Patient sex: M
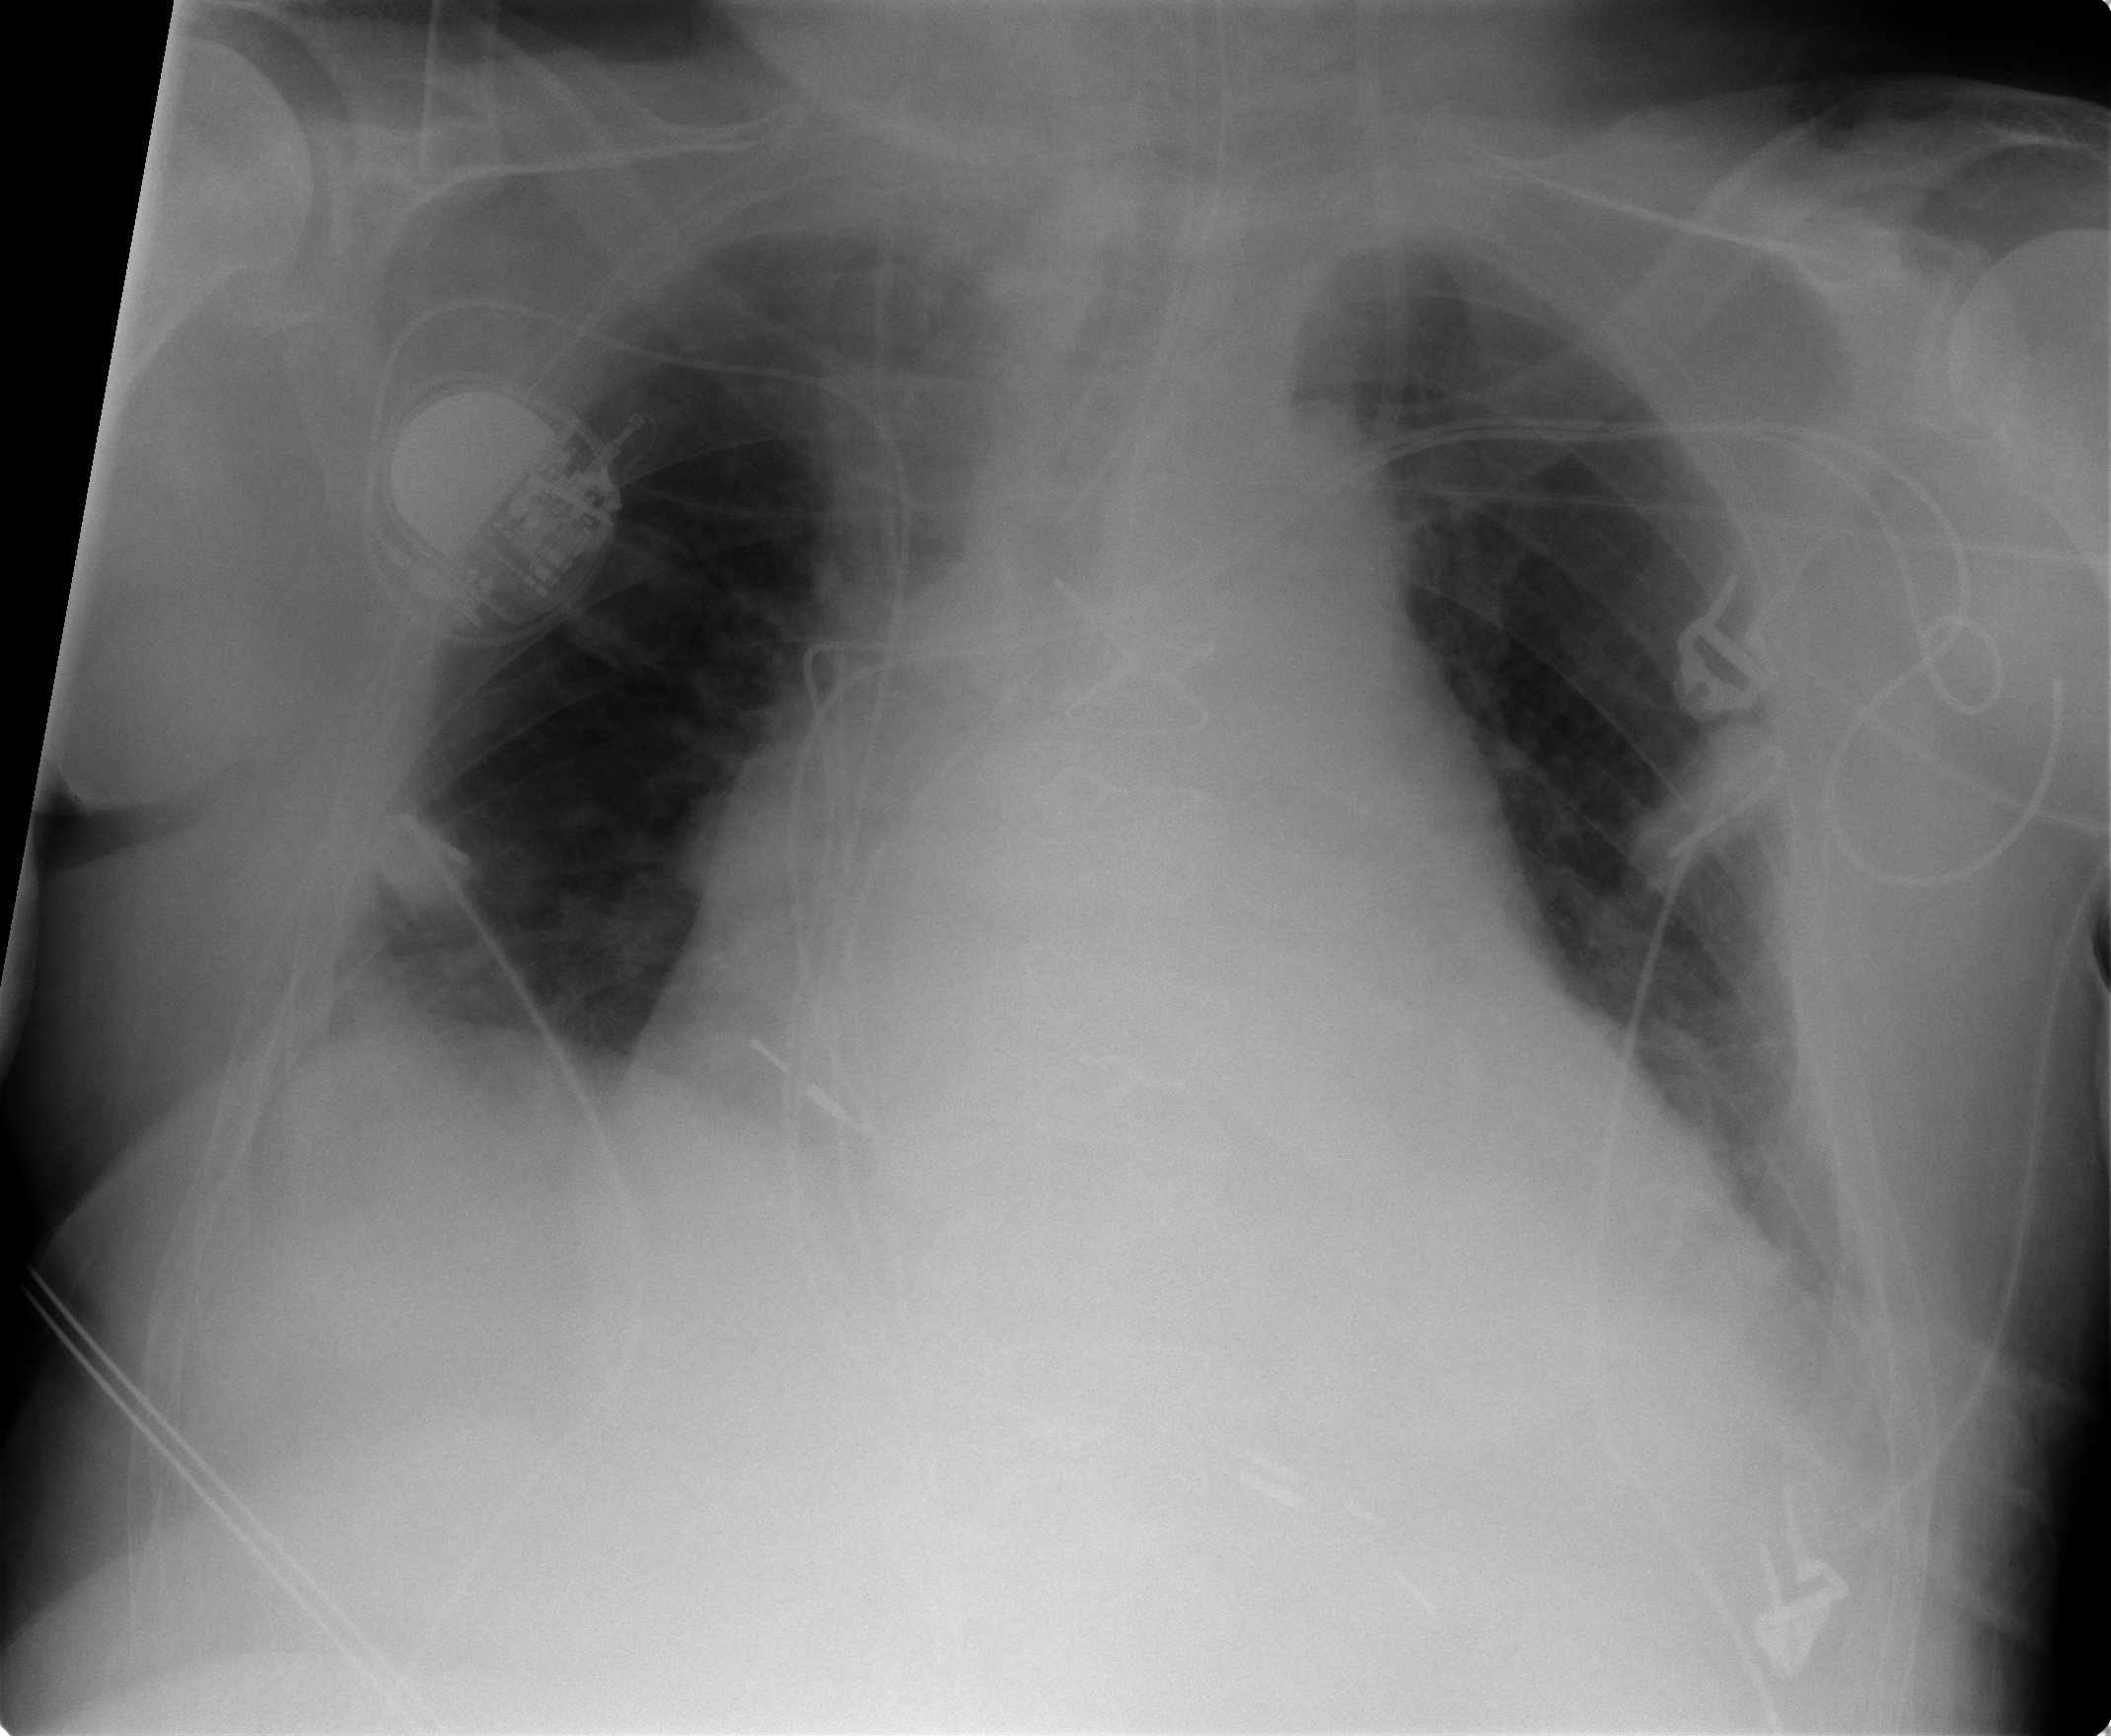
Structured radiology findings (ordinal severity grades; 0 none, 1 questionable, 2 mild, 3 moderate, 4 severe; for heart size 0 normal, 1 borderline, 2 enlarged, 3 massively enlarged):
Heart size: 3
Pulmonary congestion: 1
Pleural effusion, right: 0
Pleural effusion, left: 0
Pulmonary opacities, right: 0
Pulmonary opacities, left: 0
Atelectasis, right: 2
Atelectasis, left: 2